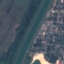
Land use / land cover class: River